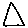
Label: triangle